Question: I have a jmenu called file with one menu item called quit when you click it it activates
> System.exit(0);
its all fine until in the jtextfield when ever I enter anything and click enter If I then click on the file button on the jmenubar the quit button is hidden under the jtextarea.
Its quite hard to explain so here is a before and after typing image:

Iv'e looked into it and It could be something to do with focusing but any attempts to refocusing the quit button haven't worked.
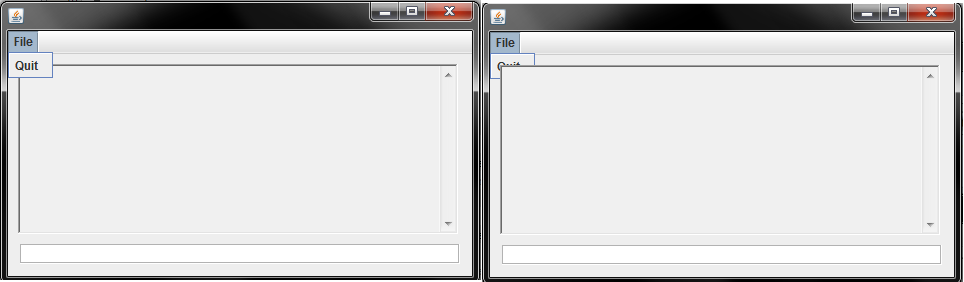
Answer: - looks like as issue with 'awt.ScrollPane', have to use 'swing.JScrollPane' instead- you are issue <URL>